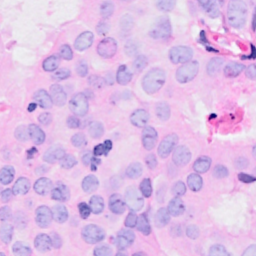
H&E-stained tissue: Breast